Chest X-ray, PA view. Patient: 20 years old, sex M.
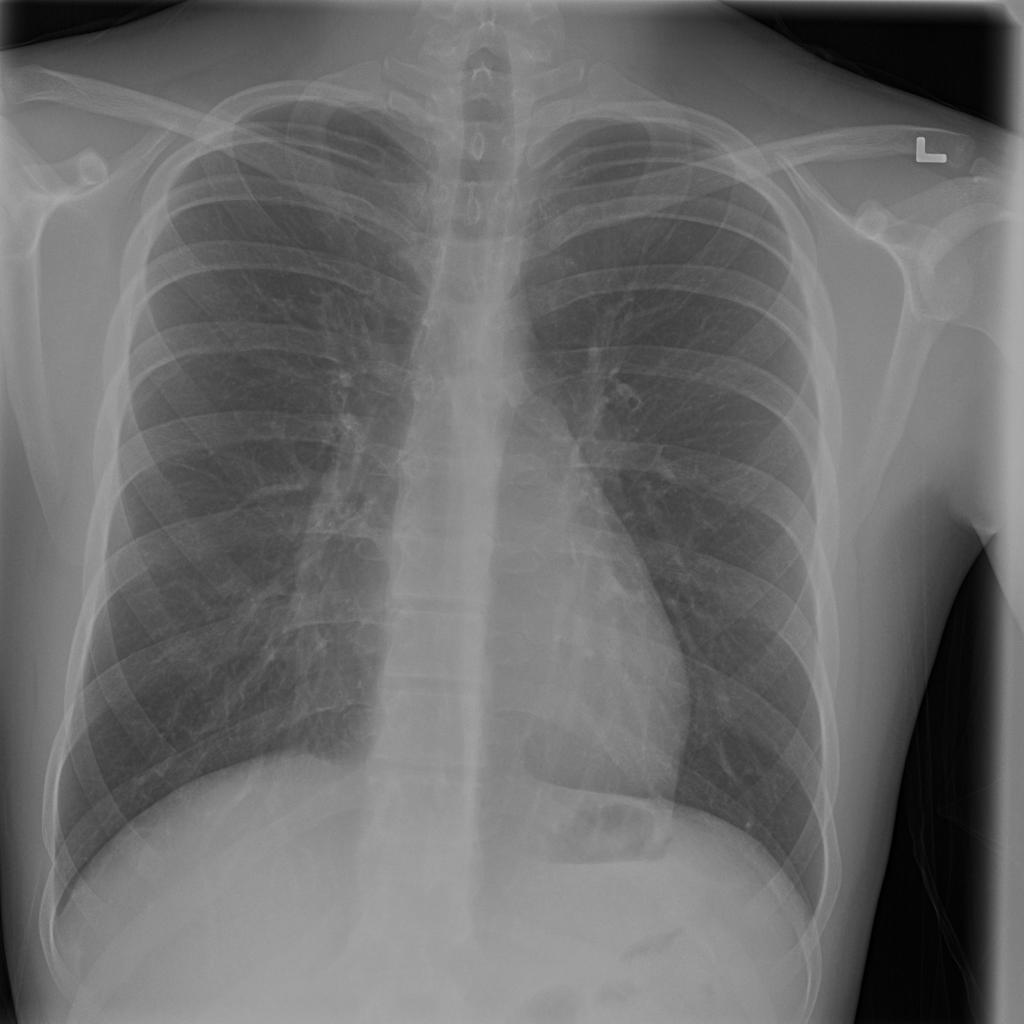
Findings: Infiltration